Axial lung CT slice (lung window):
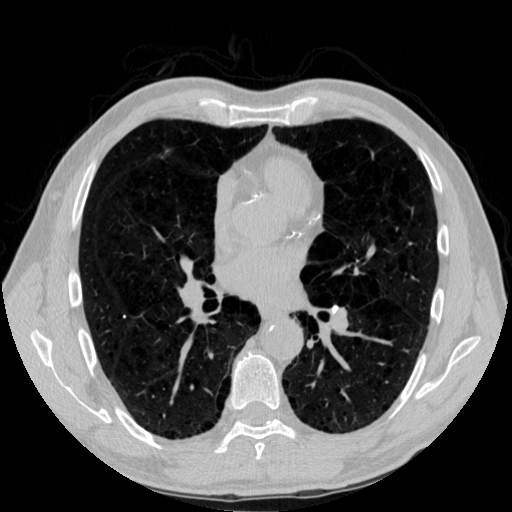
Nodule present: no